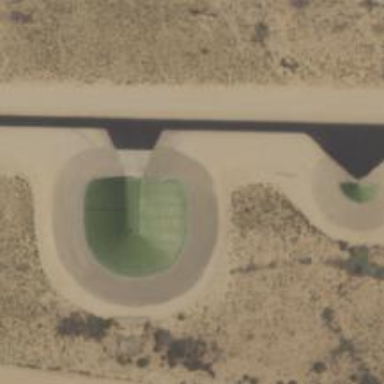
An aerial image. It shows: Military bunker for protection and defense.